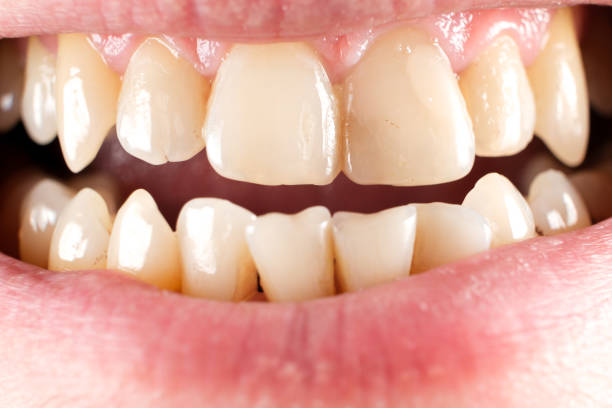
Condition: Caries